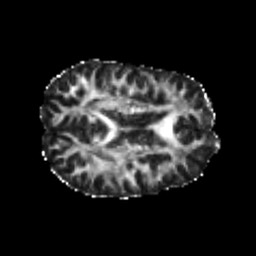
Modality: FA
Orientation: axial
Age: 24
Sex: female
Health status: healthy
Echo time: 0.074 s